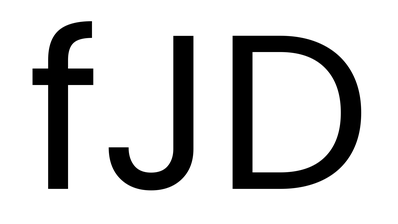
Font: Poppins-Regular